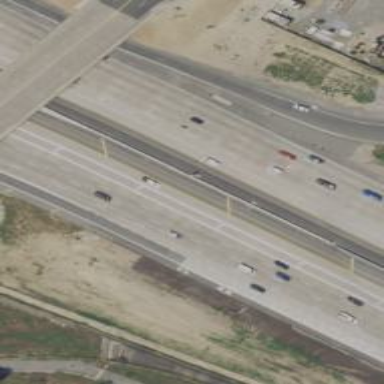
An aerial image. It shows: Motorway.